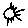
Label: sun